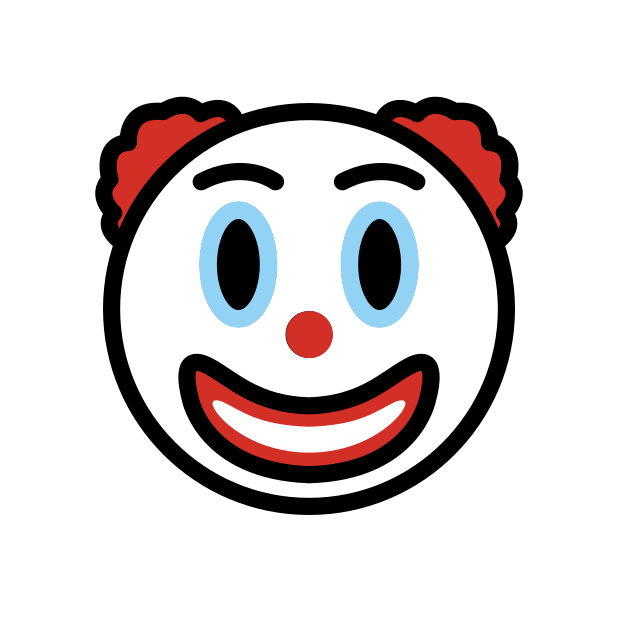
clown face